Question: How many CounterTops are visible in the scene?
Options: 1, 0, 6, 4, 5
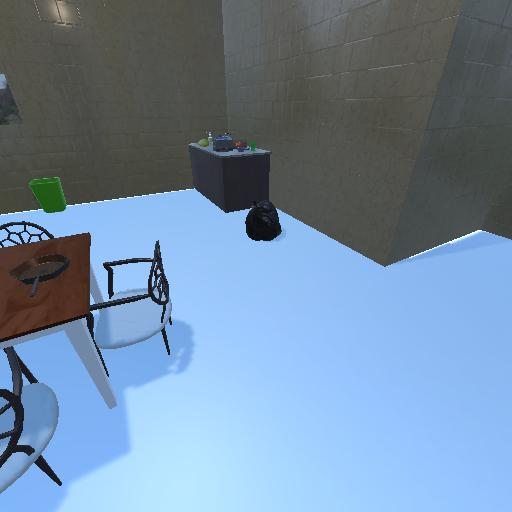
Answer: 1